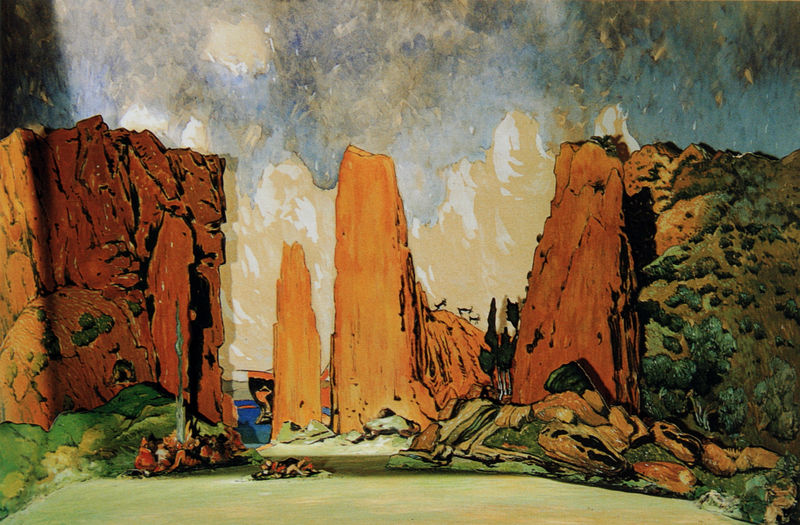
Titel: Bühnenmodell für Akt II im Ballett "Daphnis et Chloé"
Künstler: Léon Bakst
Standort: Monte Carlo
Institution: Société des Bains de Mer
Schlagwörter: himmel, gelb, braun, hügel, wüste